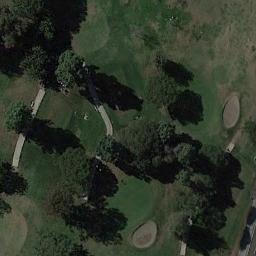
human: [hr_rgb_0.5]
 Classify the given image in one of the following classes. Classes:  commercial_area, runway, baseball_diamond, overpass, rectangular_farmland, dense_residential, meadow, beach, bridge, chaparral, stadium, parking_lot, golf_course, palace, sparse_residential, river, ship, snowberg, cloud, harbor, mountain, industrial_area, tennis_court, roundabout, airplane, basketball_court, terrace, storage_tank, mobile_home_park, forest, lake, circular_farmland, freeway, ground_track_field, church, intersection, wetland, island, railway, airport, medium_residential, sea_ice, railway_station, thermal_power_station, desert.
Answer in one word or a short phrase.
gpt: golf_course